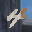
Label: 4